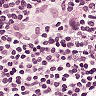
Metastatic tissue present: yes